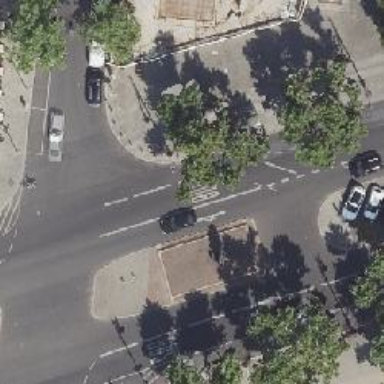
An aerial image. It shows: Unmarked road crossing.